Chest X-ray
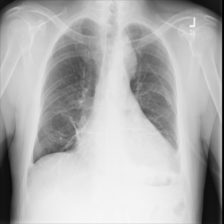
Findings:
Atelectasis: negative
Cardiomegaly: negative
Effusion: positive
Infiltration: negative
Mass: positive
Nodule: negative
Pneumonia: negative
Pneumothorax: negative
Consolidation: negative
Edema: negative
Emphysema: negative
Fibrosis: negative
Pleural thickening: negative
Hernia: negative